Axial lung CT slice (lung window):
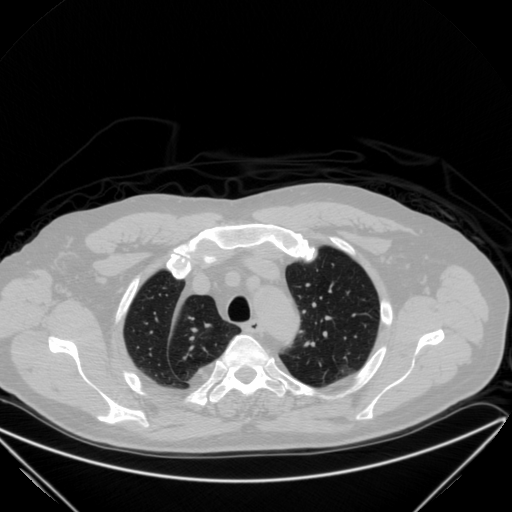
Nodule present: no